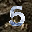
Label: 5